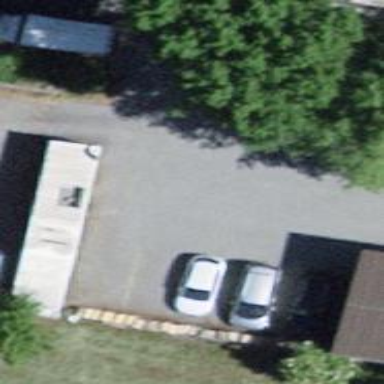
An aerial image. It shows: Parking area with surface.